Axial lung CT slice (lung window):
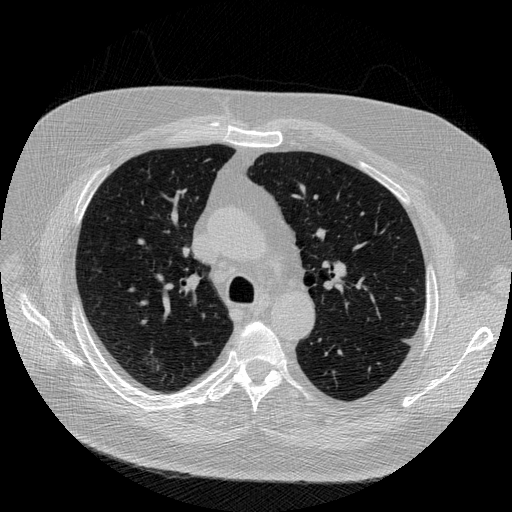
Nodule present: yes
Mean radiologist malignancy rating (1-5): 3